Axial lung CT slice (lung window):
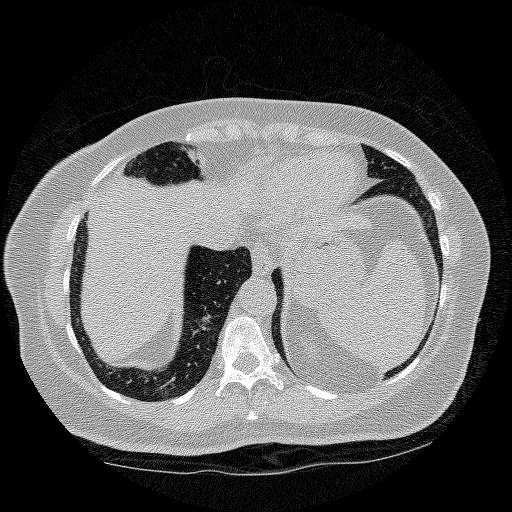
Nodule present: no